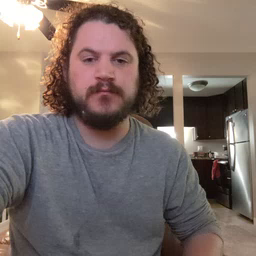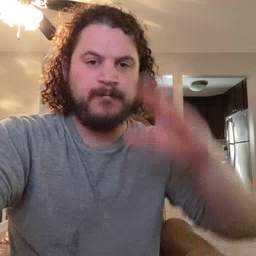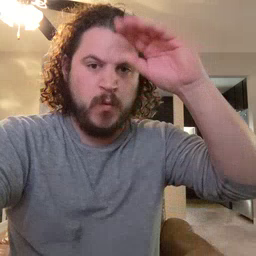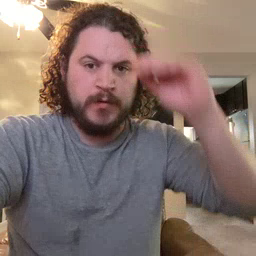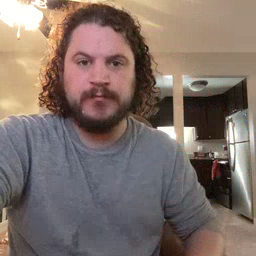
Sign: boy